Interaction volume radius: 10 \u00c5
Interaction volume height: 45 \u00c5
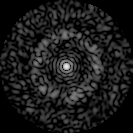
Disorder parameter: 0.8388